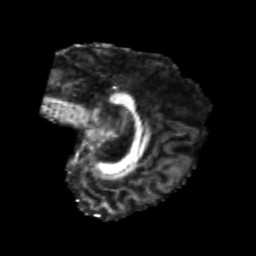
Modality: FA
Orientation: sagittal
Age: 26
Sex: female
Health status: healthy
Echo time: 0.074 s